Acute ischemic stroke brain MRI, CoRegistered space, volume 192x192x30, slice 20 of 30.
ADC (apparent diffusion coefficient): 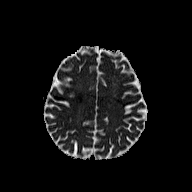
Tmax (time-to-maximum): 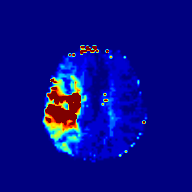
MTT (mean transit time): 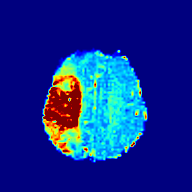
rCBF (relative cerebral blood flow): 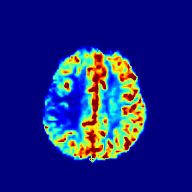
rCBV (relative cerebral blood volume): 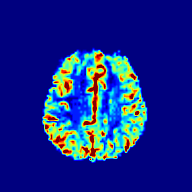
TTP (time-to-peak): 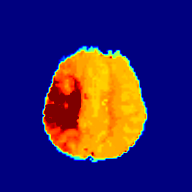
Final infarct lesion volume (90-day follow-up ground truth): 5096 voxels